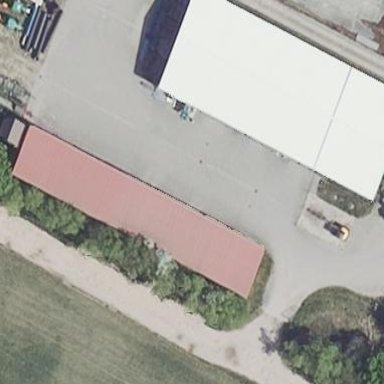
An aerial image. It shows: Farm auxiliary building.